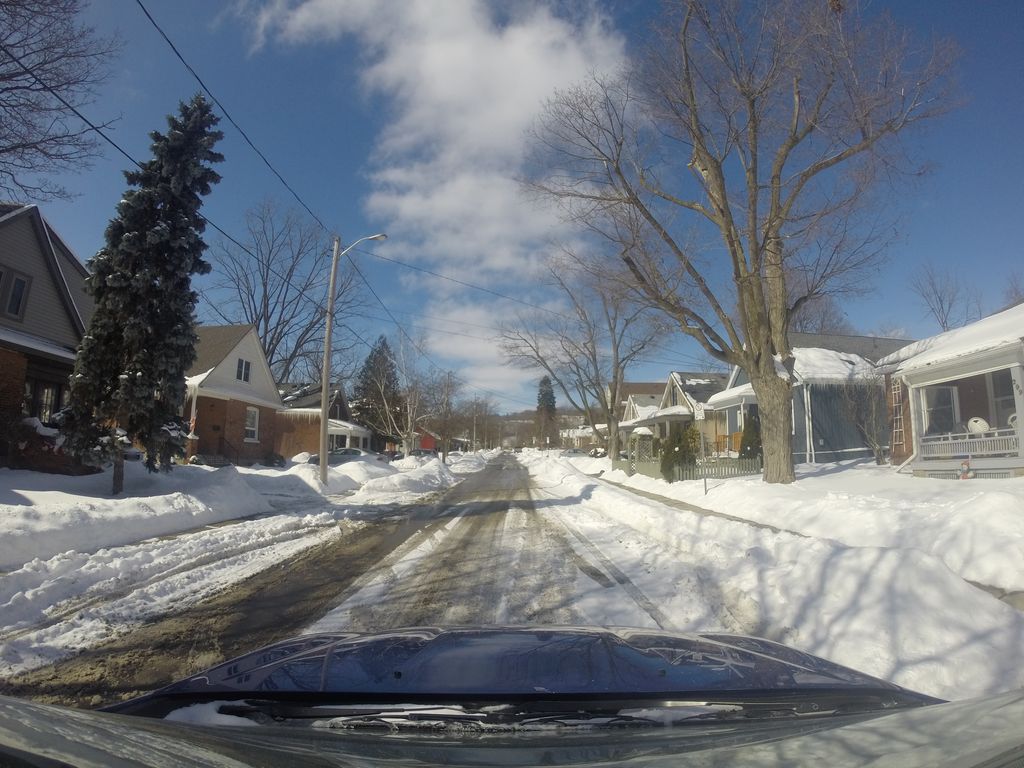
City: hamilton